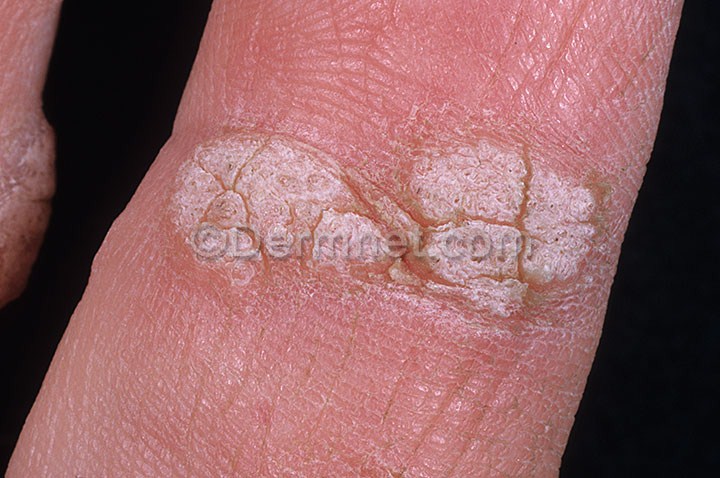
Disease: Warts Molluscum and other Viral Infections